Interaction volume radius: 10 \u00c5
Interaction volume height: 20 \u00c5
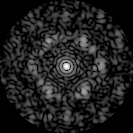
Disorder parameter: 0.6829